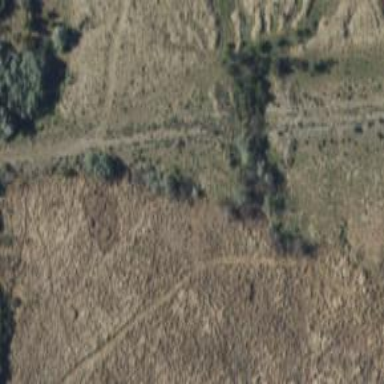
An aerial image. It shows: Abandoned railway.